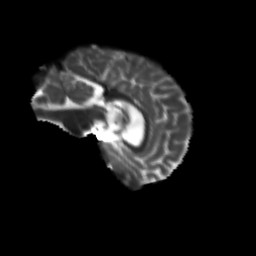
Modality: T2w
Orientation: sagittal
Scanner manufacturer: siemens
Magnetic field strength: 3 T
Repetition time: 9.2 s
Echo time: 0.084 s